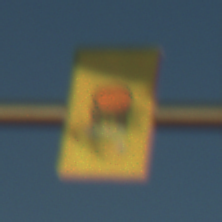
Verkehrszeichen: FahrzeugeMitWassergefaehrdenderLadungOhnePfeilsymbol
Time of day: SunriseSunset
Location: Outdoor (Beach)
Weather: Clear
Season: NotSpecified
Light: Natural